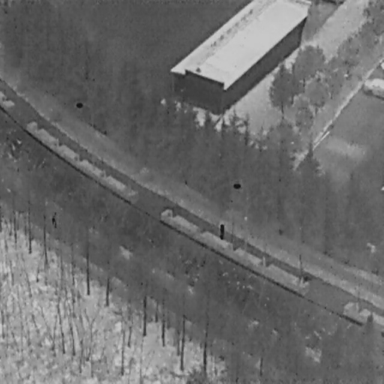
There are two People in the infrared image.